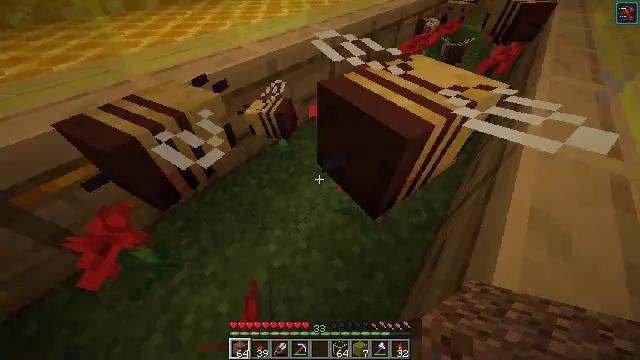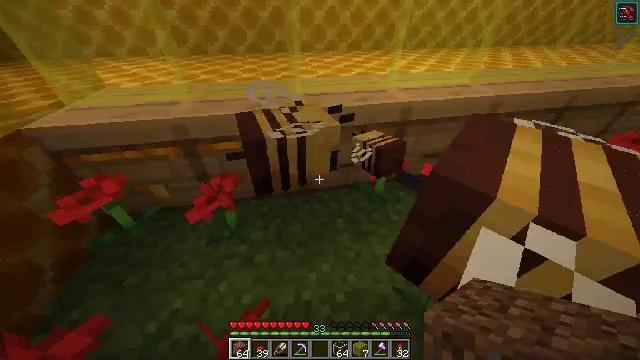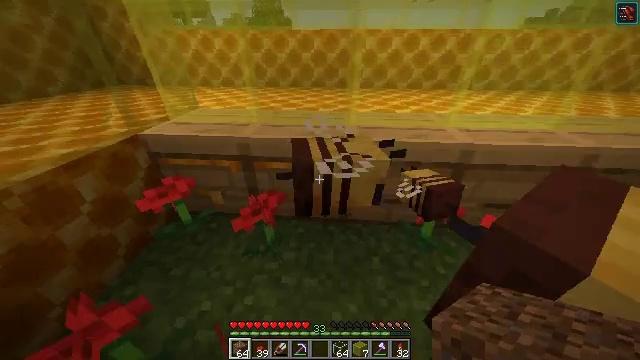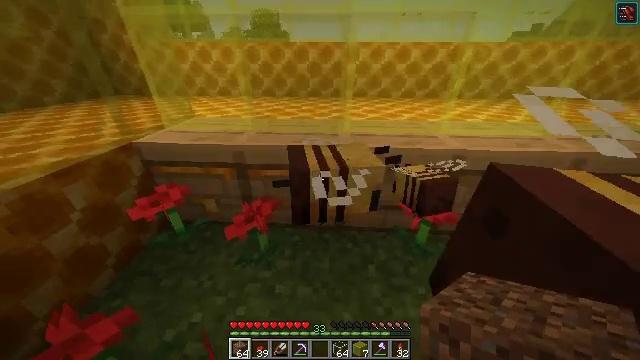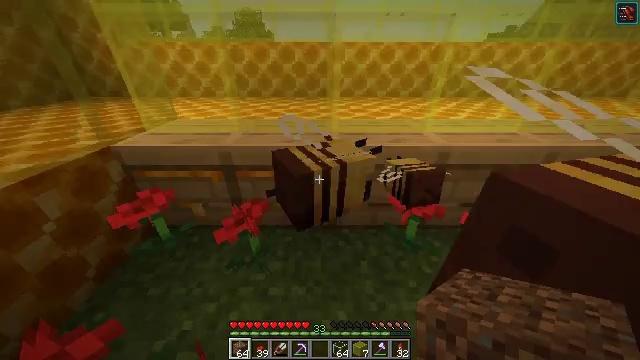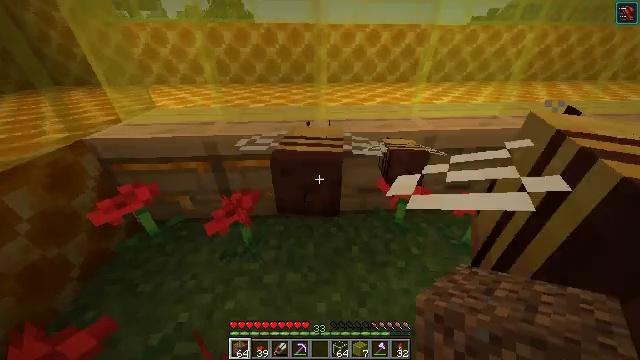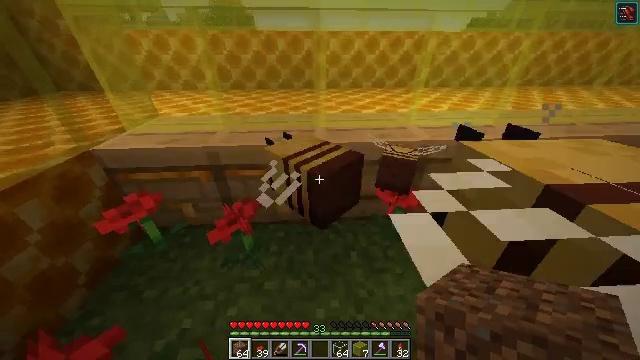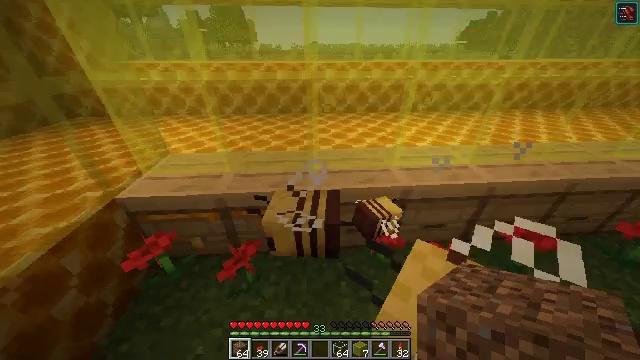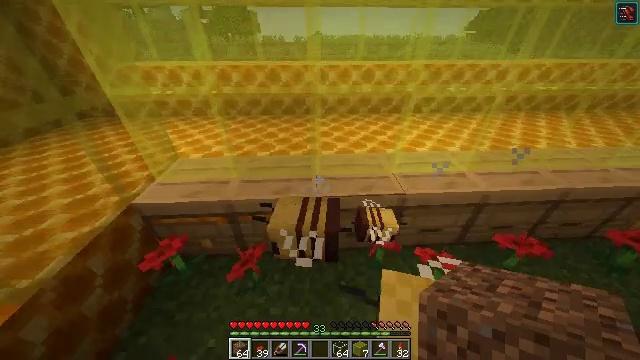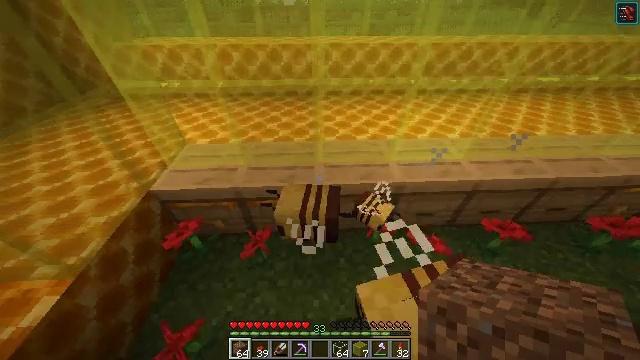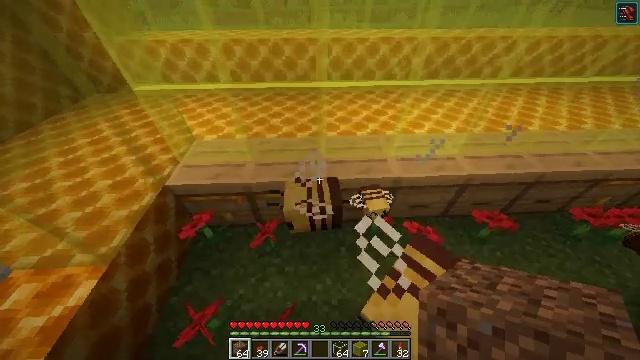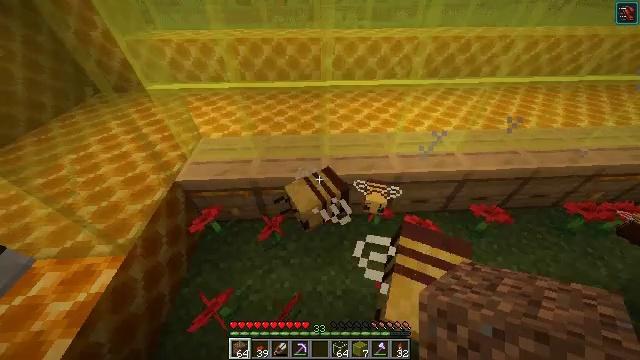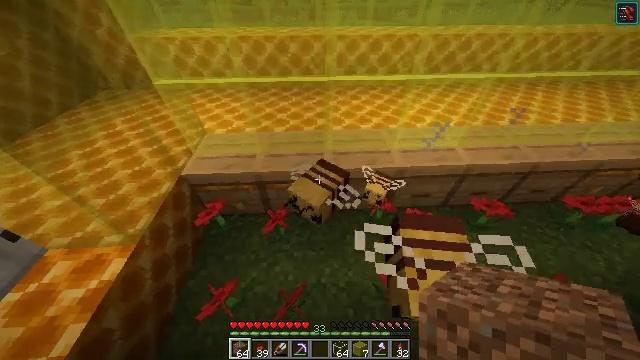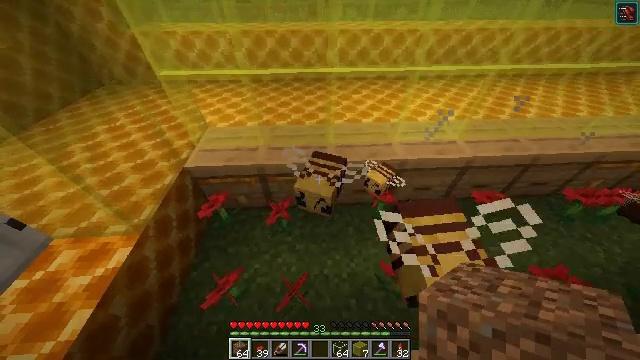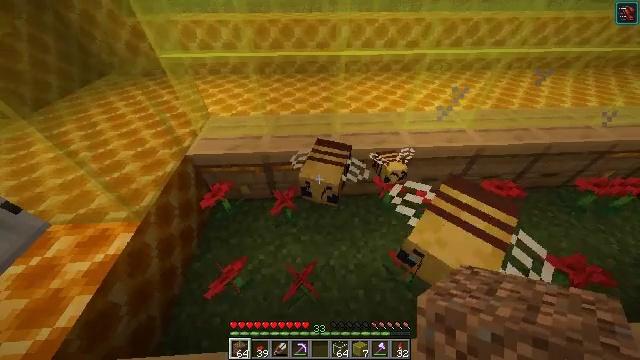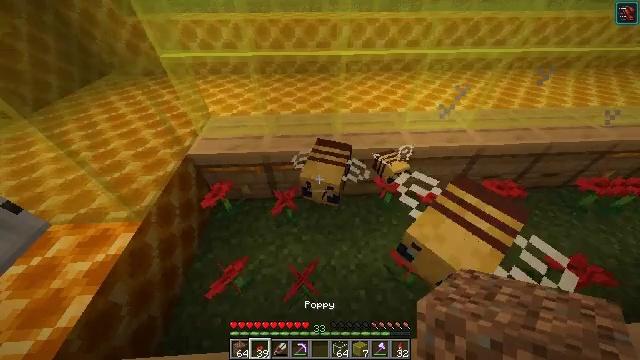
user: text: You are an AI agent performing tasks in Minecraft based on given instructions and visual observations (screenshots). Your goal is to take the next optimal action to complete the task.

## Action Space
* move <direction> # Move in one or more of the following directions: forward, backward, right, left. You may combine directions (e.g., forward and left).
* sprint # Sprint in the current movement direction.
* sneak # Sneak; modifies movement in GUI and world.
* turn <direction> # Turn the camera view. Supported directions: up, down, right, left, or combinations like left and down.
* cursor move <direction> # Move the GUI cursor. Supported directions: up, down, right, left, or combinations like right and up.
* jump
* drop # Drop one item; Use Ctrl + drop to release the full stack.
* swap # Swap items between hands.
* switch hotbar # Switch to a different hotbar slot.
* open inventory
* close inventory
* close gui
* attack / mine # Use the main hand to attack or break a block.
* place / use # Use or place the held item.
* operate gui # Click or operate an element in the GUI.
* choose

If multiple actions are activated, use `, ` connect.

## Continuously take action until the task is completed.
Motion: motion action
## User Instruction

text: Use 4 honeycombs to craft a honeycomb block.
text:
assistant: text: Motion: turn left and up
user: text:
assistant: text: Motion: turn left and up
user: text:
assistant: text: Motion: turn up
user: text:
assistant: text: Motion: turn right
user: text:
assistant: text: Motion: move back, turn right and down
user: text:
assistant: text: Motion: move back and move right, jump
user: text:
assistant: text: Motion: move back and move right, jump
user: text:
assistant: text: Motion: move back and move right, turn down, jump
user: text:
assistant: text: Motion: move back and move right, turn down, jump
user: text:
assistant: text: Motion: move back, turn down
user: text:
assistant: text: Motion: move back
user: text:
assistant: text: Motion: move back
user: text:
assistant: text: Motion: move back
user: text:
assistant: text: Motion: no_op
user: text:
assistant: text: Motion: no_op
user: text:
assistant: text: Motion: no_op
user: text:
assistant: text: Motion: no_op
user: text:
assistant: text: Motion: no_op
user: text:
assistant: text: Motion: no_op
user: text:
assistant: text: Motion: no_op
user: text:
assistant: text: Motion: no_op
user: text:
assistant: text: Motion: no_op
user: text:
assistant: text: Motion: use / place
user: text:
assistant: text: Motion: turn down, use / place
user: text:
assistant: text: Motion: turn right and down
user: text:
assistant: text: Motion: turn right and down
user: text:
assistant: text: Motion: turn right and down
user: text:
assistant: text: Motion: turn right and down
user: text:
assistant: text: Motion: turn right and down
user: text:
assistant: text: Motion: turn right and down